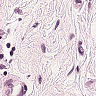
Metastatic tissue present: no